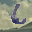
Label: 6